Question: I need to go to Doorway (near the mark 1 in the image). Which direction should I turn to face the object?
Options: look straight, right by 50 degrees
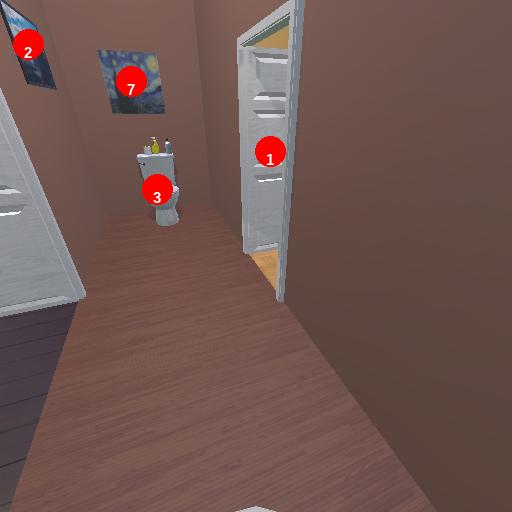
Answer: look straight